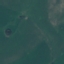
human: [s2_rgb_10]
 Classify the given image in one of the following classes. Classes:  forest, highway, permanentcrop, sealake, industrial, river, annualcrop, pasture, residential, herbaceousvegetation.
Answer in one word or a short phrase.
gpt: Pasture